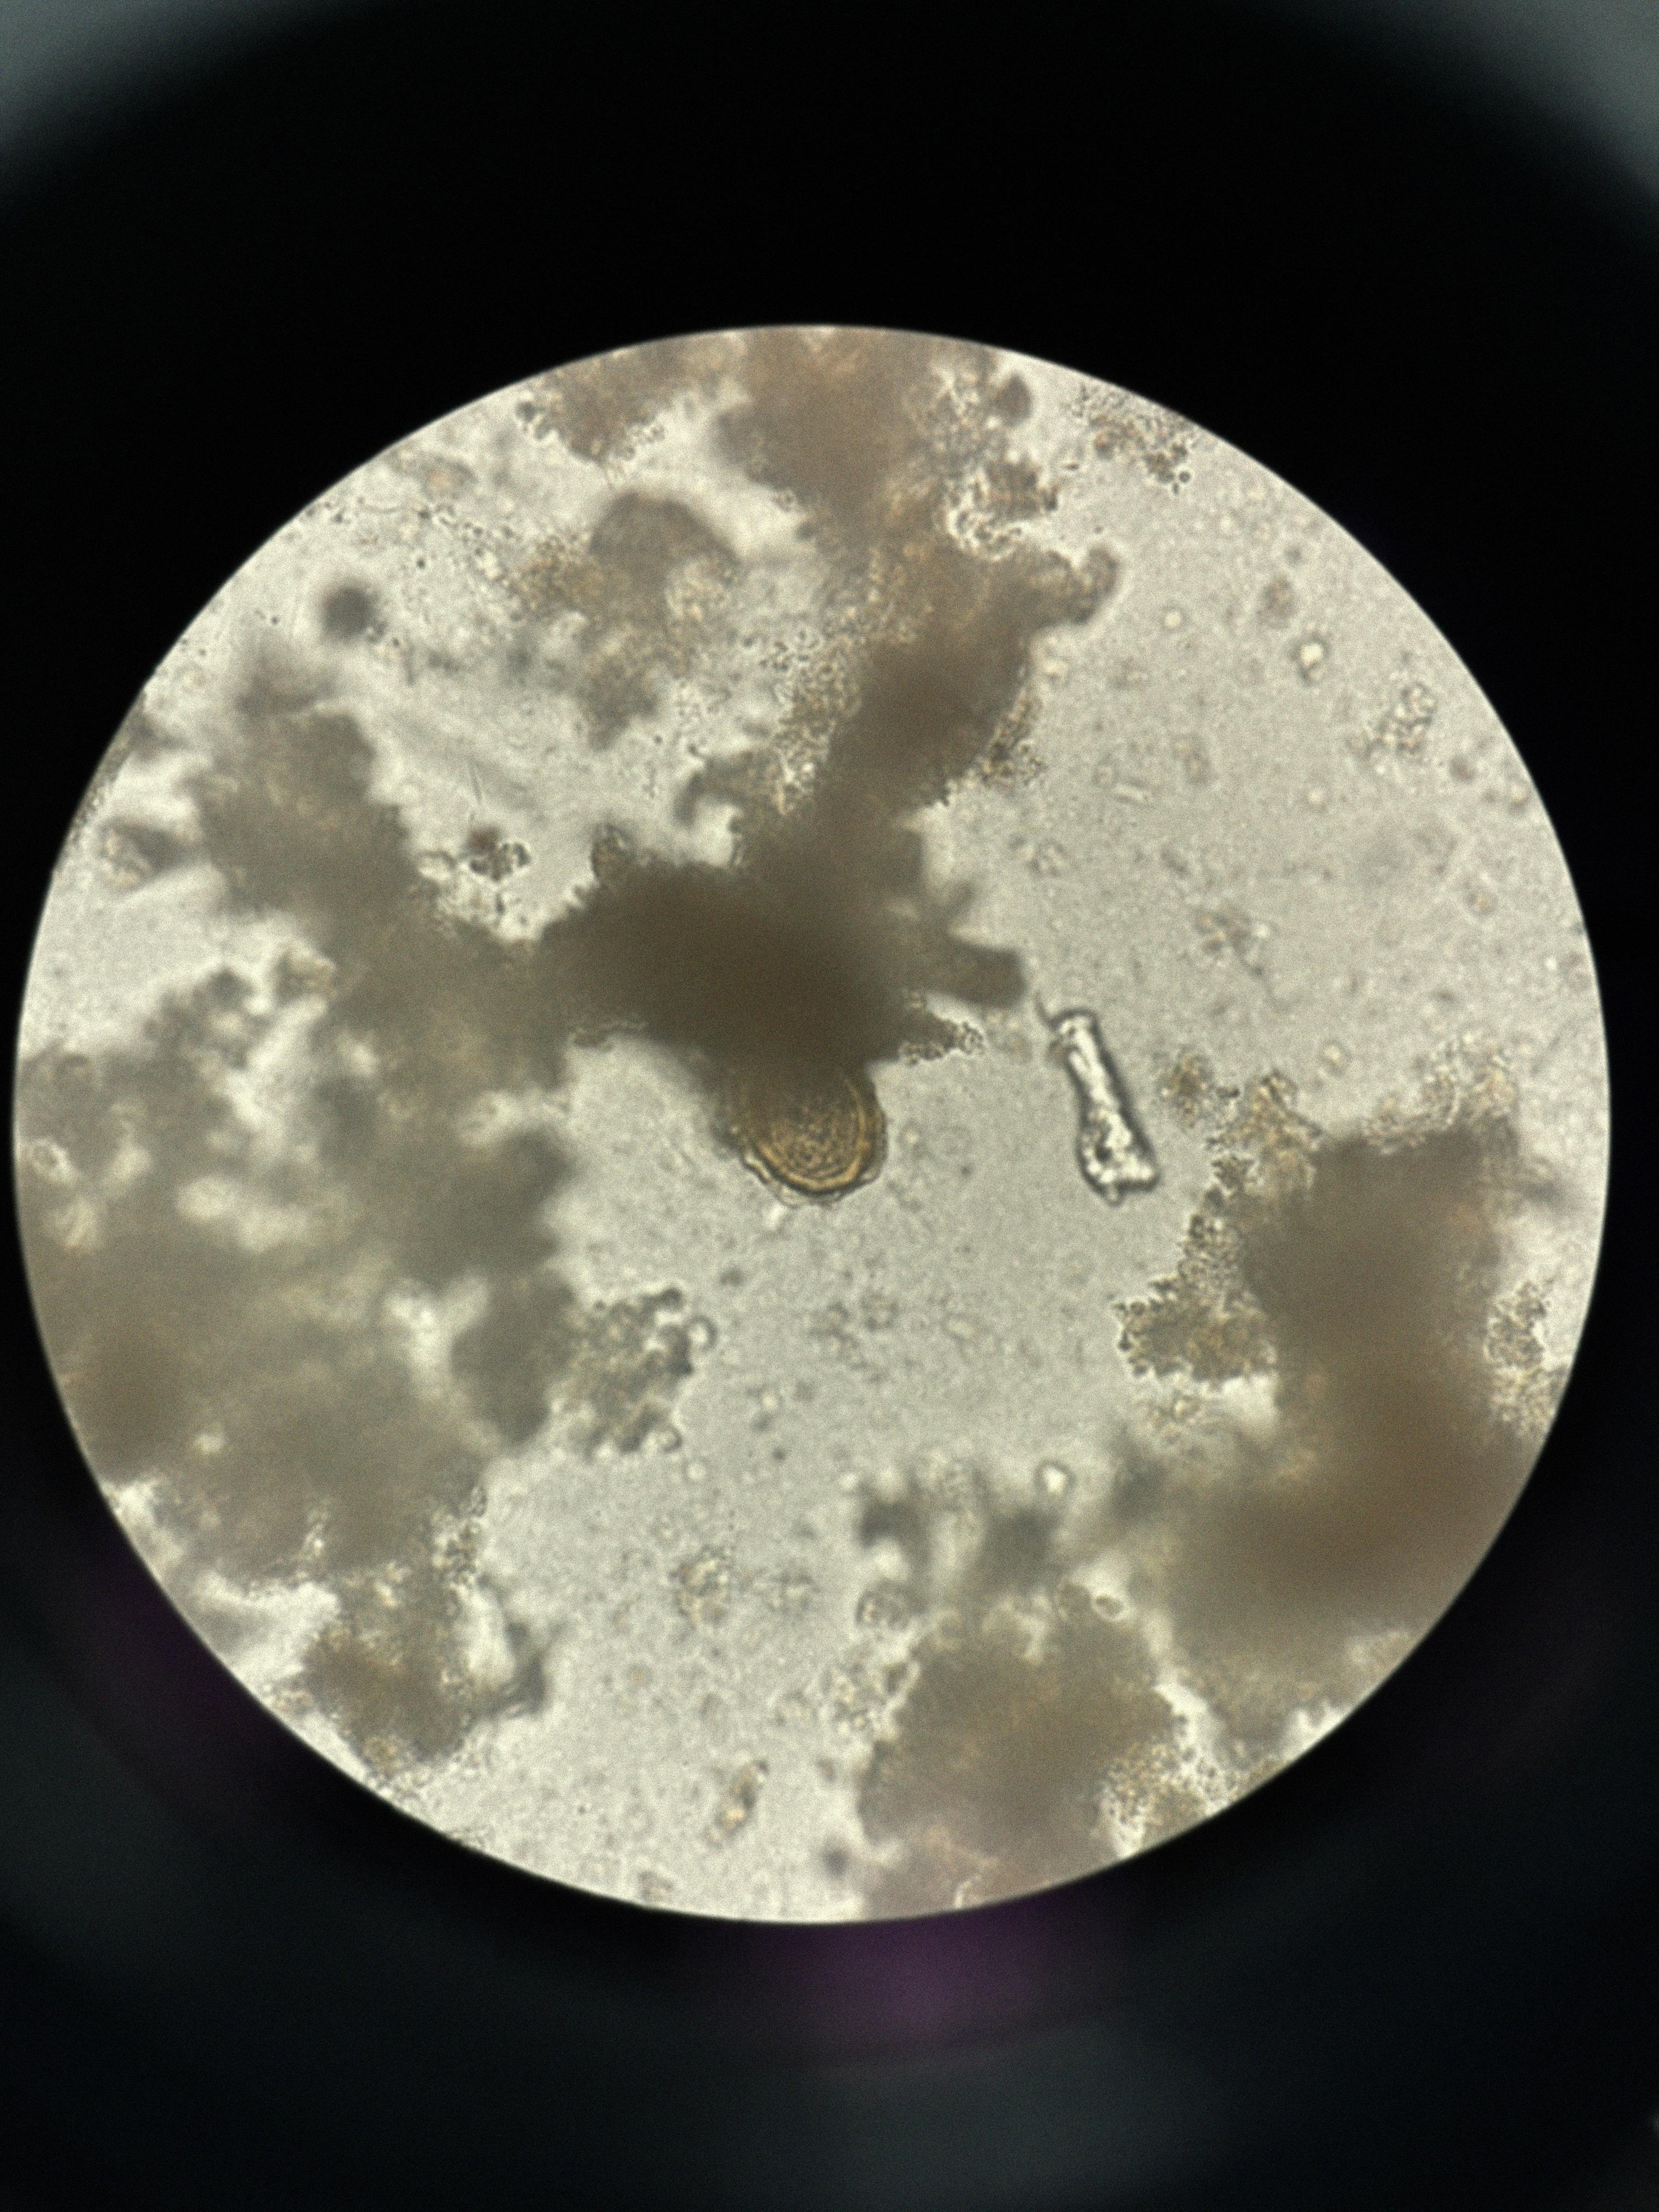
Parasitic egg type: Ascaris lumbricoides